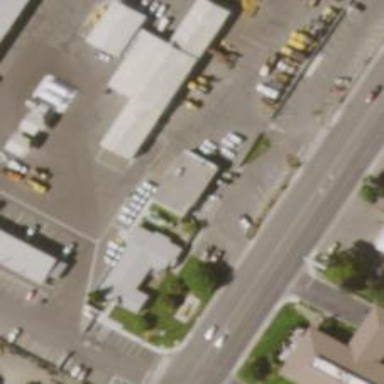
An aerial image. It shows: Government office related to transportation.